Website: crate-barrel
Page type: payment
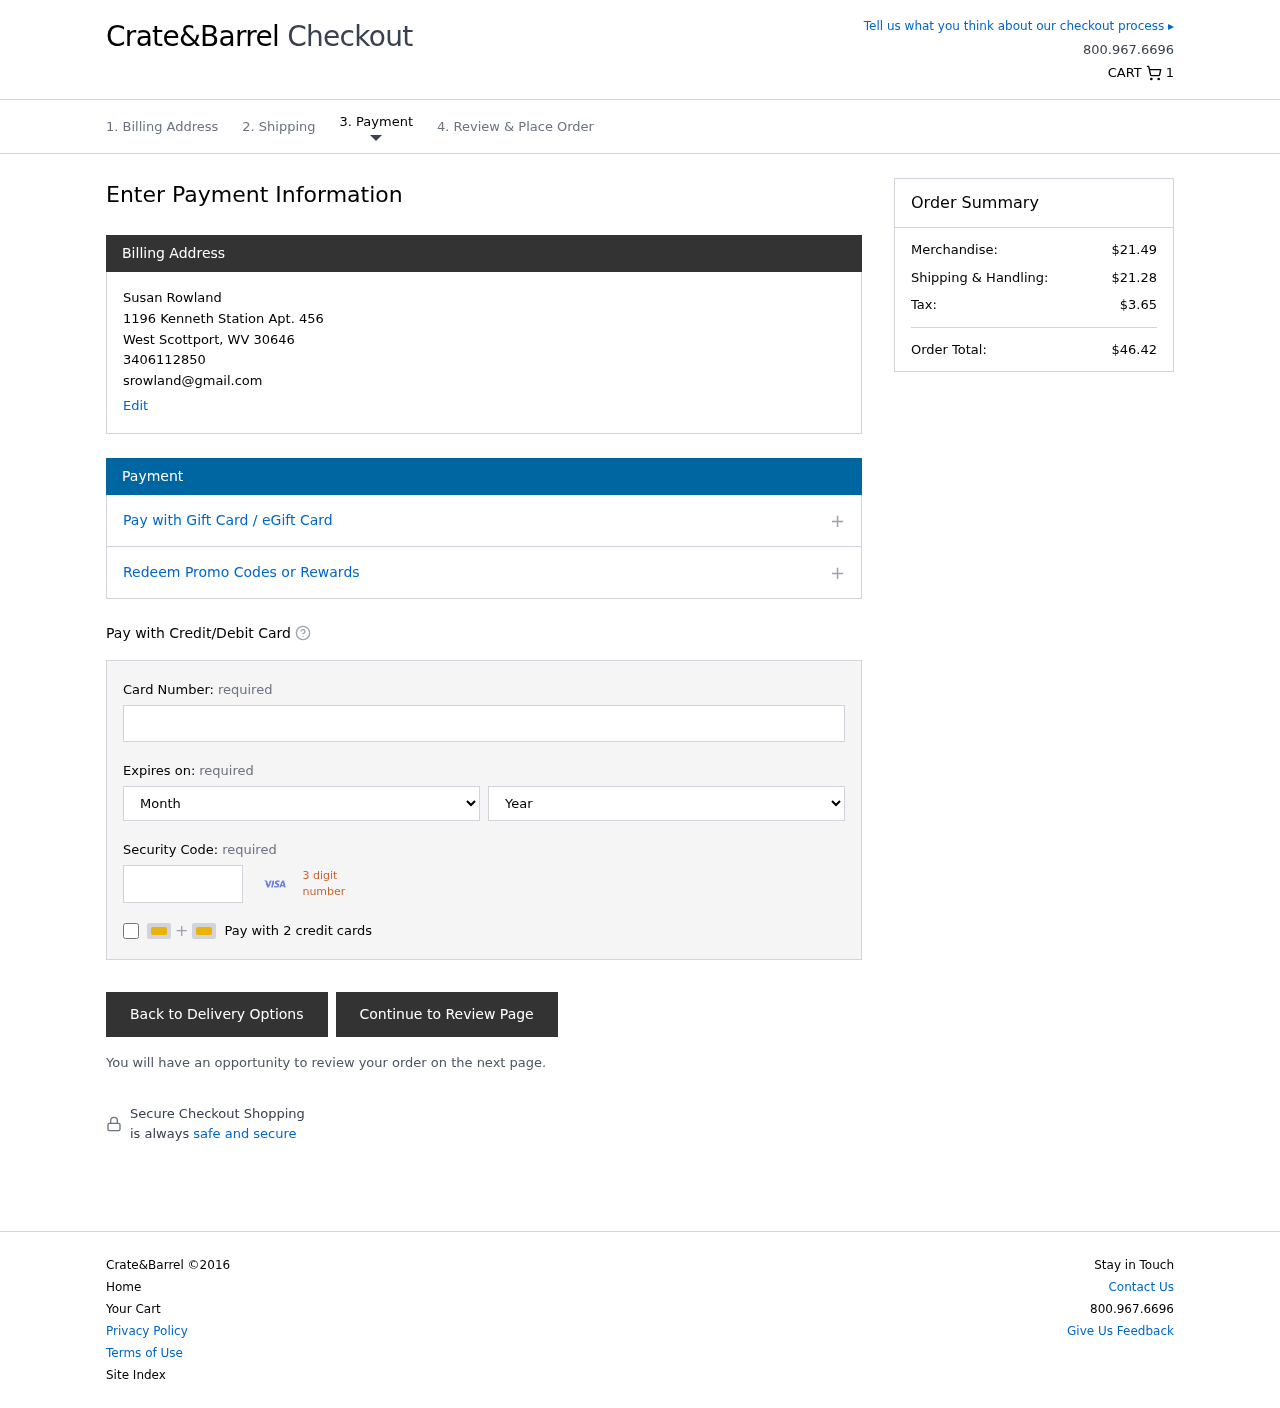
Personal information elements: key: PII_CARD_CVV
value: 986
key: PII_CARD_EXPIRY_MONTH
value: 04
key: PII_CARD_EXPIRY_YEAR
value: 29
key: PII_CARD_NUMBER
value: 4550 9544 5499 5253
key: PII_CITY
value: West Scottport
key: PII_EMAIL
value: srowland@gmail.com
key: PII_FULLNAME
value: Susan Rowland
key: PII_PHONE
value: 3406112850
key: PII_POSTCODE
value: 30646
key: PII_STATE_ABBR
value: WV
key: PII_STREET
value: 1196 Kenneth Station Apt. 456
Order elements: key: ORDER_NUM_ITEMS
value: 1
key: ORDER_SUBTOTAL
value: $21.49
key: ORDER_SHIPPING_COST
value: $21.28
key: ORDER_TAX
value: $3.65
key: ORDER_TOTAL
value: $46.42